Field crop: maize
Growth stage: 2
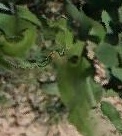
Species: maize